Question: I have a search that I am trying to have pagination with. I found a cool php script, <URL>. The search query must be getting lost somewhere?

The Code ( When I pasted this is got compacted so I've done my best to indent but I'm SUPER sorry if any is still hard to read. If its too hard to read its mostly on the website I got it from in better indentation...there is a link above!)
'''
<?php
$q = mysql_real_escape_string(ucfirst(trim($_GET['searchquery'])));
?>
<?php
REQUIRE('config.php');
$tbl_name="companies";
$adjacents = 3;
$query = "SELECT COUNT(*) as num FROM $tbl_name WHERE company_name LIKE '%$q%' OR company_description LIKE '%$q%' OR cat1 LIKE '%$q' OR cat2 LIKE '%$q' OR cat3 LIKE '%$q' OR company_phone LIKE '%$q'";
$total_pages = mysql_fetch_array(mysql_query($query));
$total_pages = $total_pages[num];
$targetpage = "search.php";
$limit = 10;
$page = $_GET['page'];
if($page){
$start = ($page - 1) * $limit;
}
else{
$start = 0;
}
$sql = "SELECT * FROM $tbl_name WHERE company_name LIKE '%$q%' OR company_description LIKE '%$q%' OR cat1 LIKE '%$q' OR cat2 LIKE '%$q' OR cat3 LIKE '%$q' OR company_phone LIKE '%$q' ORDER by company_name LIMIT $start, $limit";
$result = mysql_query($sql);
if ($page == 0) $page = 1;
$prev = $page - 1;
$next = $page + 1;
$lastpage = ceil($total_pages/$limit);
$lpm1 = $lastpage - 1;
$pagination = "";
if($lastpage > 1)
{
$pagination .= "<div class="pagination">";
//previous button
if ($page > 1)
$pagination.= "<a href="$targetpage?page=$prev+searchquery=$q"> previous</a>";
else
$pagination.= "<span class="disabled"> previous</span>";
//pages
if ($lastpage < 7 + ($adjacents * 2)) //not enough pages to bother breaking it up
{
for ($counter = 1; $counter <= $lastpage; $counter++)
{
if ($counter == $page)
$pagination.= "<span class="current">$counter</span>";
else
$pagination.= "<a href="$targetpage?page=$counter+searchquery=$q">$counter</a>";
}
}
elseif($lastpage > 5 + ($adjacents * 2)) //enough pages to hide some
{
//close to beginning; only hide later pages
if($page < 1 + ($adjacents * 2))
{
for ($counter = 1; $counter < 4 + ($adjacents * 2); $counter++)
{
if ($counter == $page)
$pagination.= "<span class="current">$counter</span>";
else
$pagination.= "<a href="$targetpage?page=$counter+searchquery=$q">$counter</a>";
}
$pagination.= "...";
$pagination.= "<a href="$targetpage?page=$lpm1+searchquery=$q">$lpm1</a>";
$pagination.= "<a href="$targetpage?page=$lastpage+searchquery=$q">$lastpage</a>";
}
//in middle; hide some front and some back
elseif($lastpage - ($adjacents * 2) > $page && $page > ($adjacents * 2))
{
$pagination.= "<a href="$targetpage?page=1+searchquery=$q">1</a>";
$pagination.= "<a href="$targetpage?page=2+searchquery=$q">2</a>";
$pagination.= "...";
for ($counter = $page - $adjacents; $counter <= $page + $adjacents; $counter++)
{
if ($counter == $page)
$pagination.= "<span class="current">$counter</span>";
else
$pagination.= "<a href="$targetpage?page=$counter+searchquery=$q">$counter</a>";
}
$pagination.= "...";
$pagination.= "<a href="$targetpage?page=$lpm1+searchquery=$q">$lpm1</a>";
$pagination.= "<a href="$targetpage?page=$lastpage+searchquery=$q">$lastpage</a>";
}
//close to end; only hide early pages
else
{
$pagination.= "<a href="$targetpage?page=1+searchquery=$q">1</a>";
$pagination.= "<a href="$targetpage?page=2+searchquery=$q">2</a>";
$pagination.= "...";
for ($counter = $lastpage - (2 + ($adjacents * 2)); $counter <= $lastpage; $counter++)
{
if ($counter == $page)
$pagination.= "<span class="current">$counter</span>";
else
$pagination.= "<a href="$targetpage?page=$counter+searchquery=$q">$counter</a>";
}
}
}
//next button
if ($page < $counter - 1)
$pagination.= "<a href="$targetpage?page=$next+searchquery=$q">next </a>";
else
$pagination.= "<span class="disabled">next </span>";
$pagination.= "</div>
";
}
?>
'''
If you need any more code, I can quickly provide! Thanks for any and all help!
Oh I forgot to say that I tried to fix this by adding +searchquery=$q to the end of all the pagination urls so thats why that is there.
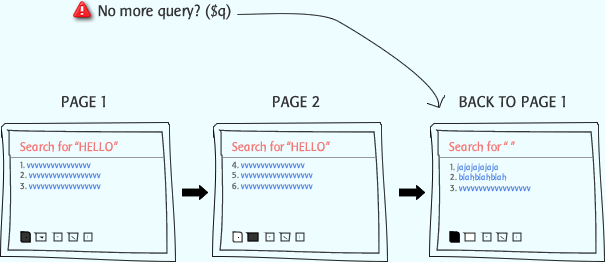
Answer: The line:
'''
if ($page > 1)
$pagination.= "<a href="$targetpage?page=$prev+searchquery=$q"> previous</a>";
'''
should be:
'''
if ($page > 1)
$pagination.= "<a href="$targetpage?page=$prev&searchquery=$q"> previous</a>";
'''